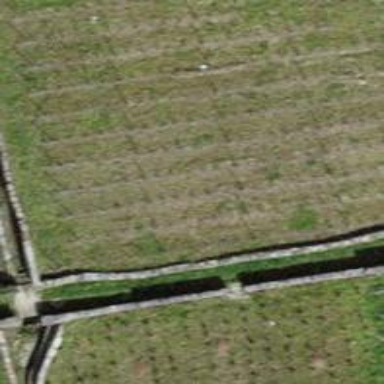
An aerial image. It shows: Vineyard where grapes are grown.